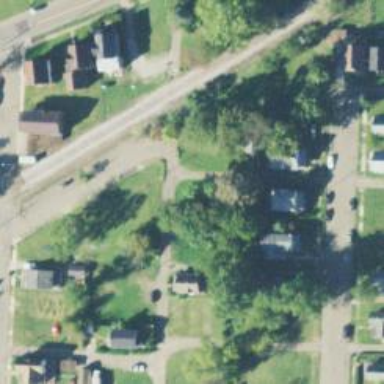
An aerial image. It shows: Alley classified as service road.